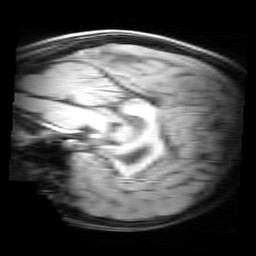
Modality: MP2RAGE
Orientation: sagittal
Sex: male
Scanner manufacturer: siemens
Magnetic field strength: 3 T
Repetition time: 5 s
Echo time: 0.00355 s